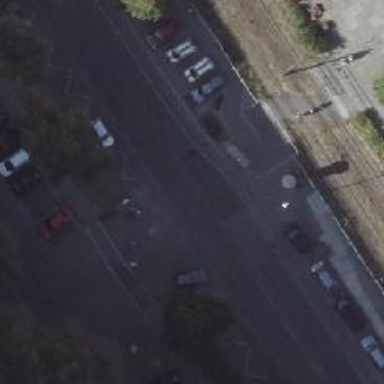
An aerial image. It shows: Unmarked crossing with pedestrian island.